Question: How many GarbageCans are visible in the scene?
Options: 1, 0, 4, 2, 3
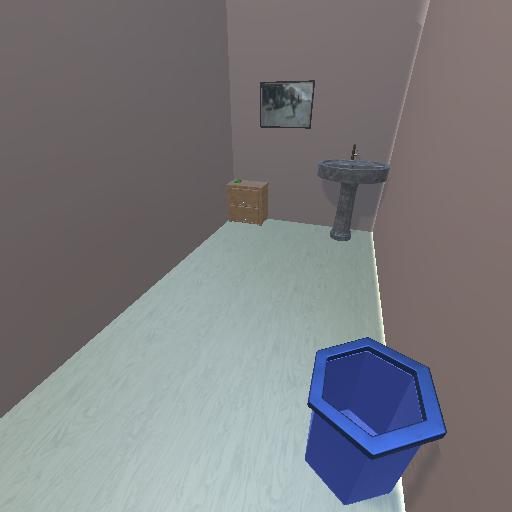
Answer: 1